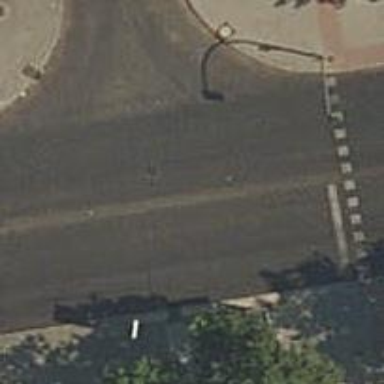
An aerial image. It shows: Road with traffic signals.